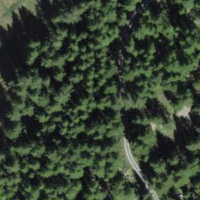
EUNIS habitat code: 44
Species observed at this site:
Aporia crataegi
Lasiommata maera